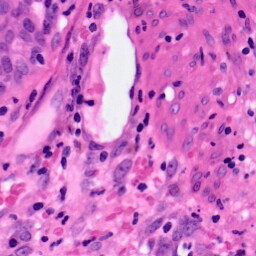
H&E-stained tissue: Pancreatic